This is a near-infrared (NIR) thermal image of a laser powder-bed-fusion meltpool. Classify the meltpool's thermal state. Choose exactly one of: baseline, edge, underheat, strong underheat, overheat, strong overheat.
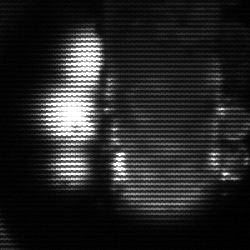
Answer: strong underheat